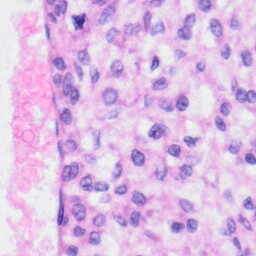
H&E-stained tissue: Liver